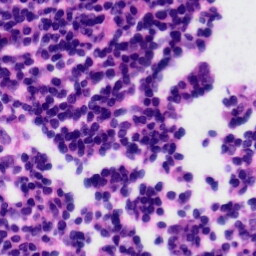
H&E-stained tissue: Tonsil